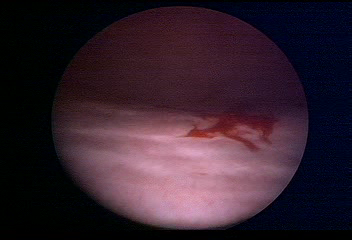
Modality: WLC
Class: Normal mucosa
Bladder cancer association: No